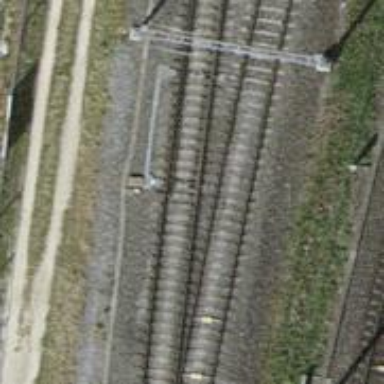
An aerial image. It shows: Railway switch.